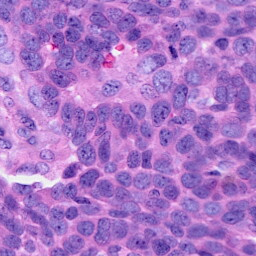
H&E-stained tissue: Ovarian